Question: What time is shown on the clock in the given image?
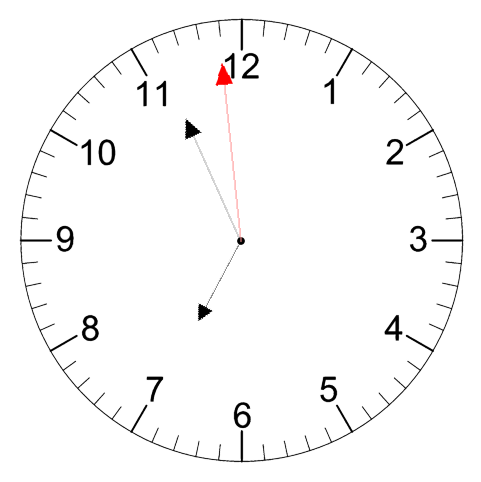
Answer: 06:55:59